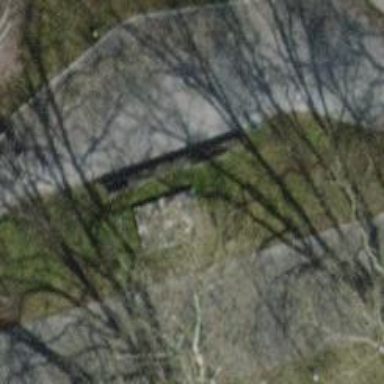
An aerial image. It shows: Brown bench.